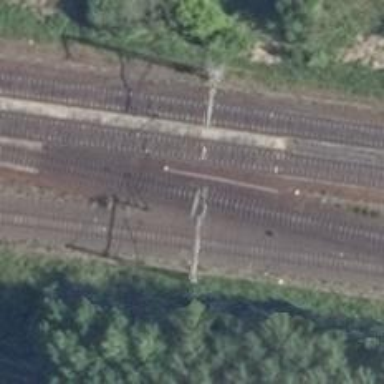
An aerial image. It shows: Railway track with contact line for electrification.